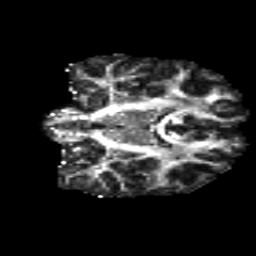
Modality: FA
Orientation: coronal
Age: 18
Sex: male
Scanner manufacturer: siemens
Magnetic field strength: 3 T
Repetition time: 8.8 s
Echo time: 0.085 s